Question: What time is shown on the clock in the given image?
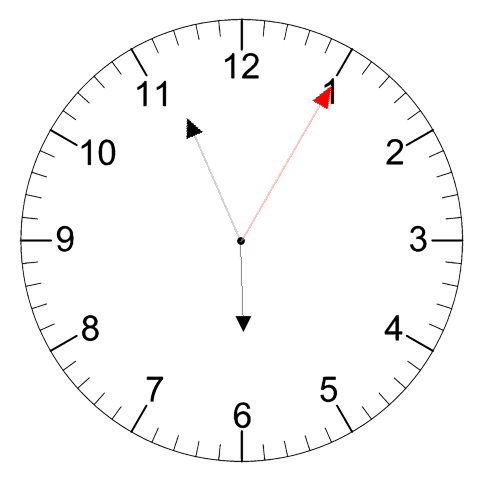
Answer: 05:56:05